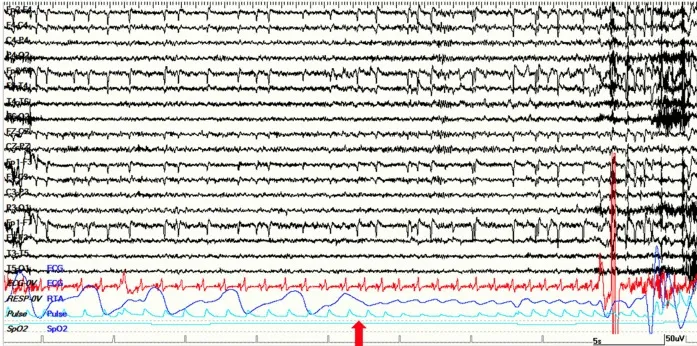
(B) Apnea started 15 s before first EEG changes. (A,B) Red arrows point at the beginning of apnea on thoraco-abdominal polygraphic channel. Note the ictal marked increase in heart rate. Red channel: ECG; blue channel: respirogram.
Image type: electrography (eeg)